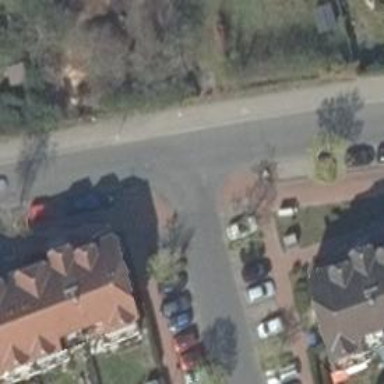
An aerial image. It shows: Residential road with asphalt surface. There are separate sidewalks on both sides.